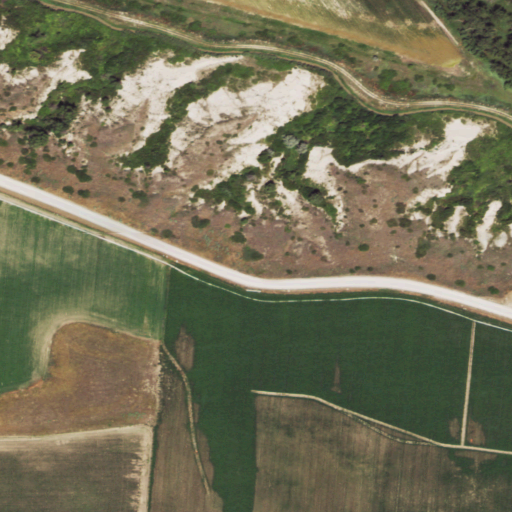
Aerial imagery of cliff(s) in Wyoming named The Narrows containing cultivated crops, shrub, grassland, herbaceous wetlands, and woody wetlands